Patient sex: F
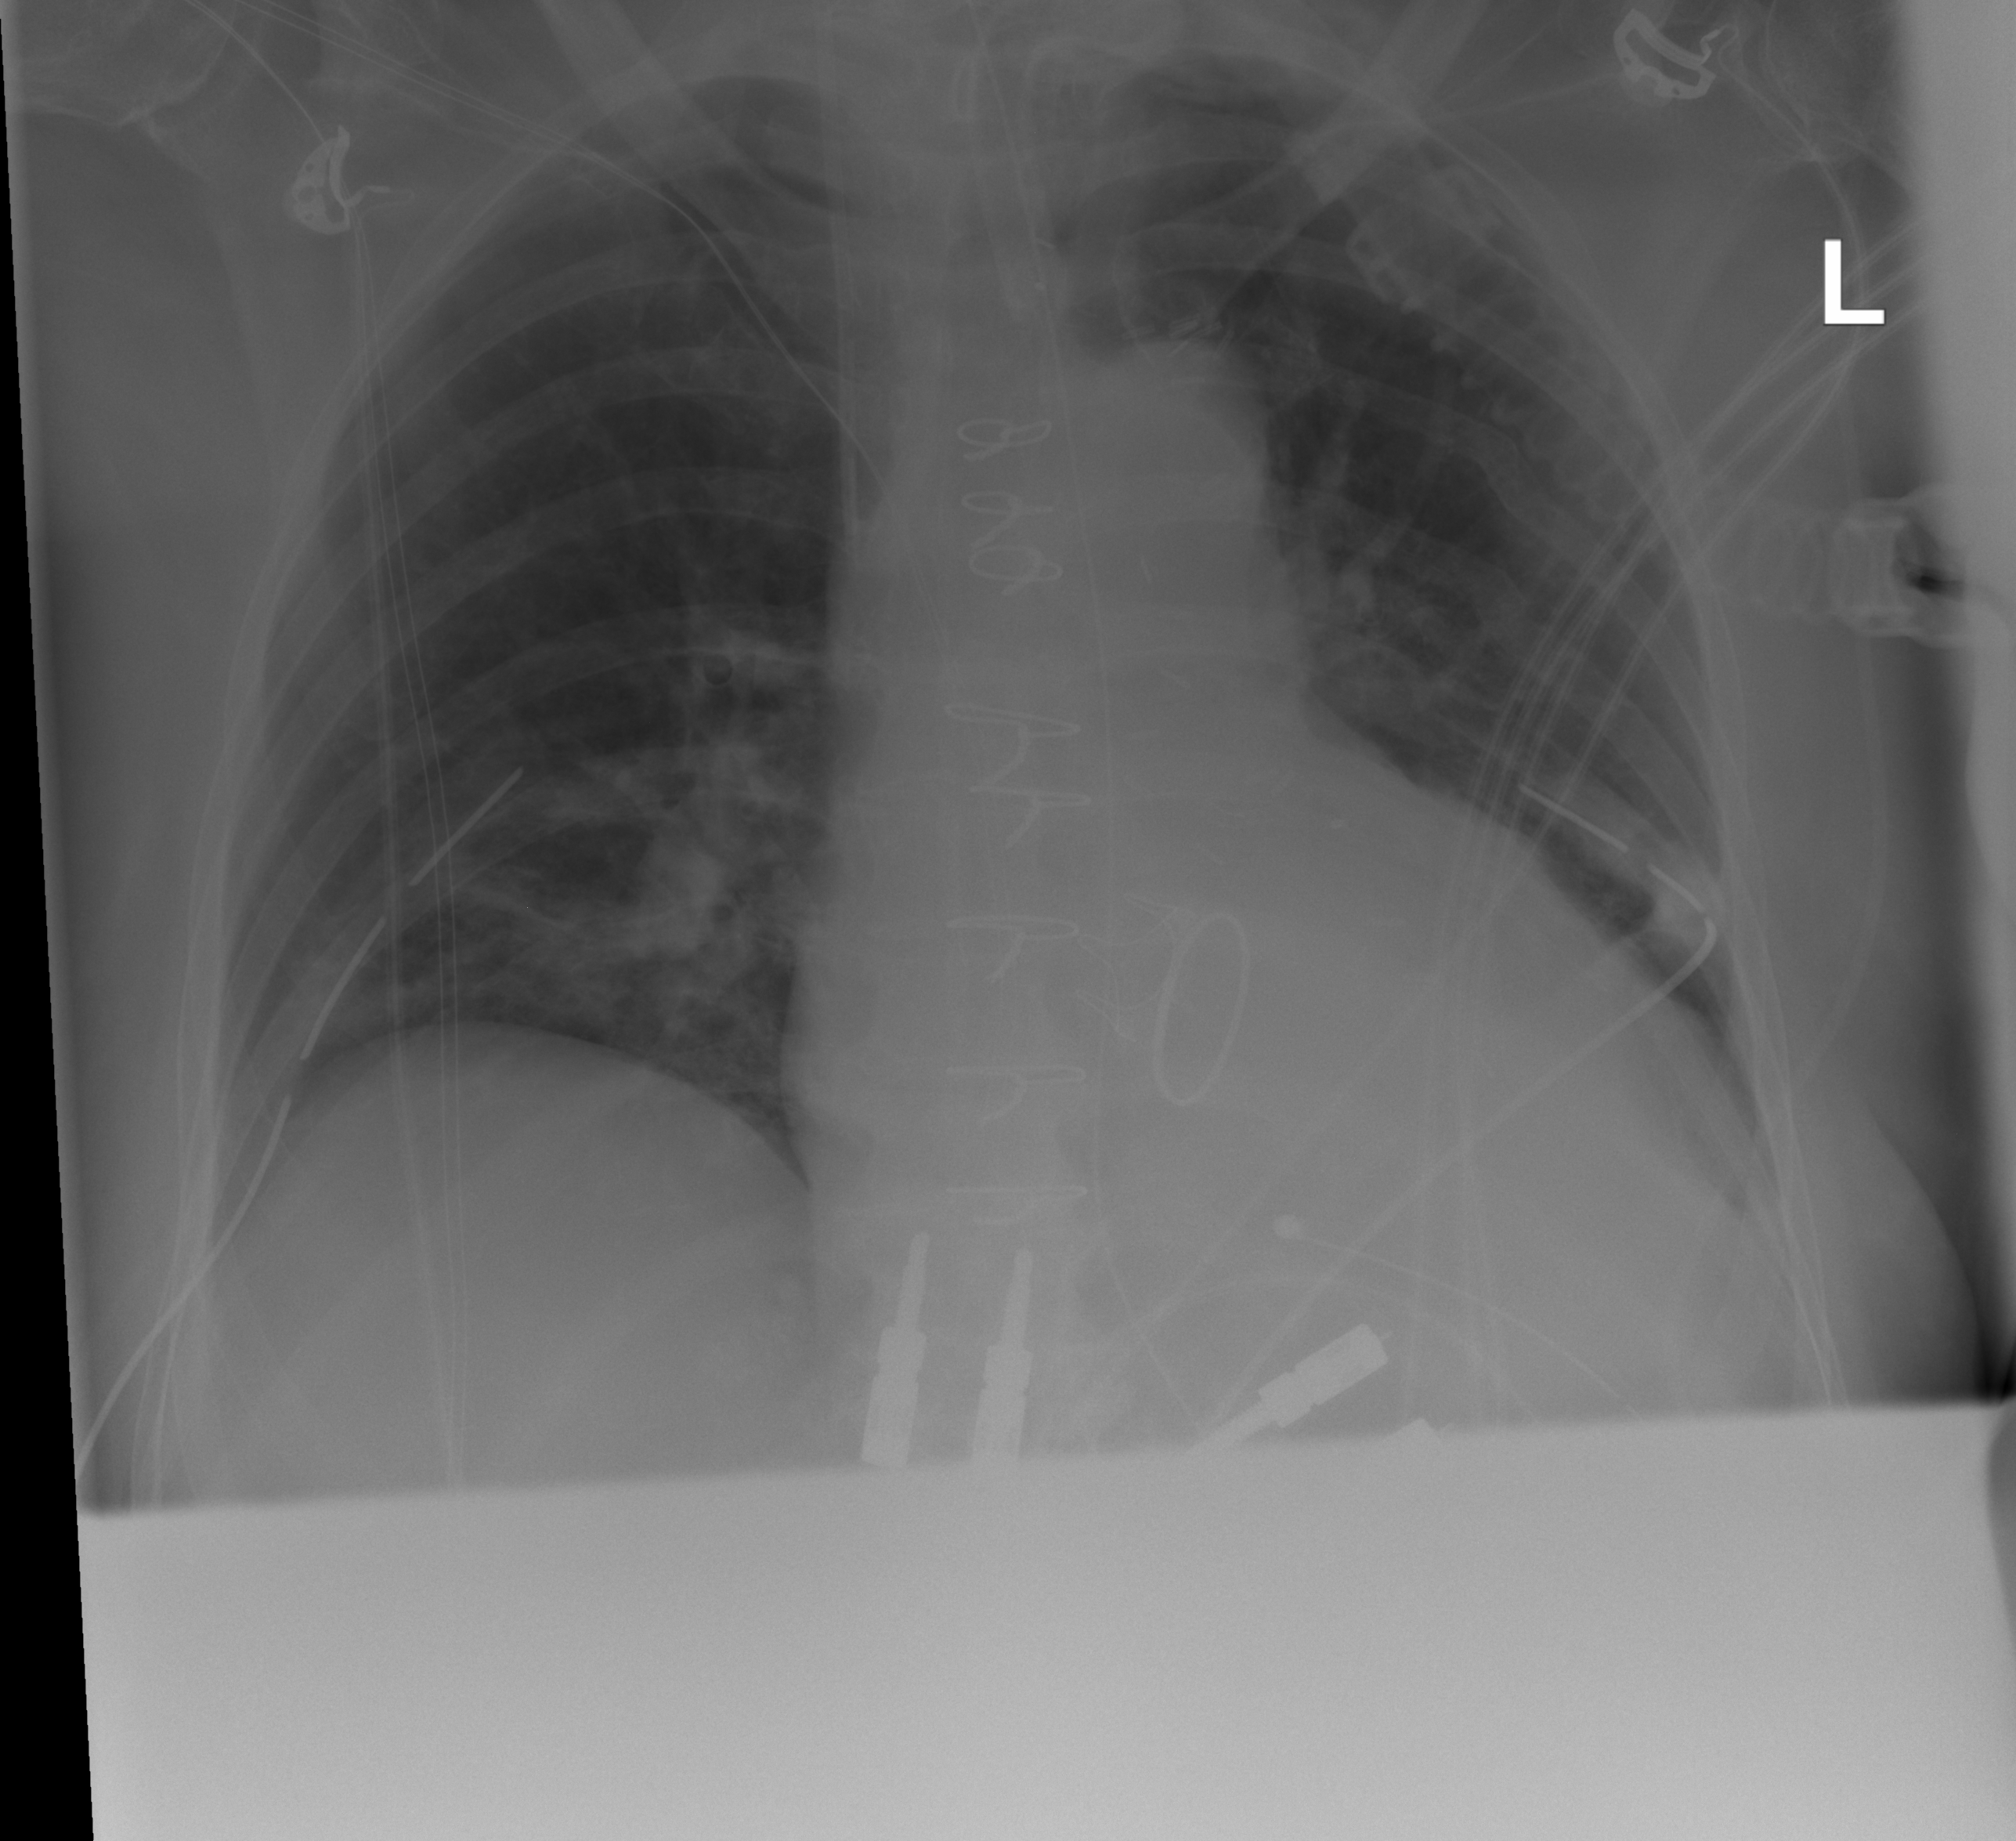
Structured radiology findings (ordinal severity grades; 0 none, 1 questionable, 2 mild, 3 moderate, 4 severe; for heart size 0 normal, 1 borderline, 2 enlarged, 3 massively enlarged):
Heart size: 2
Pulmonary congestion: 2
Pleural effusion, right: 2
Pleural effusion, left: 2
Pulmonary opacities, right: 2
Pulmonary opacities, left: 0
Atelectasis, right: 2
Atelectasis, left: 2